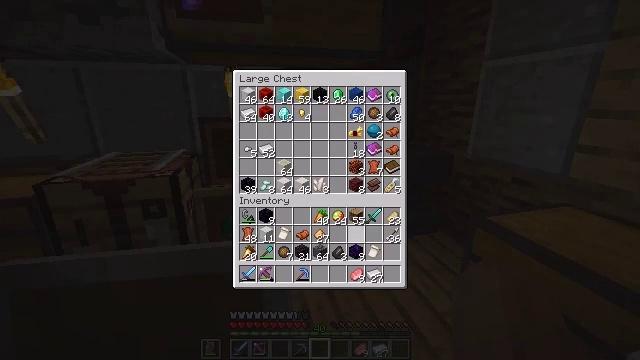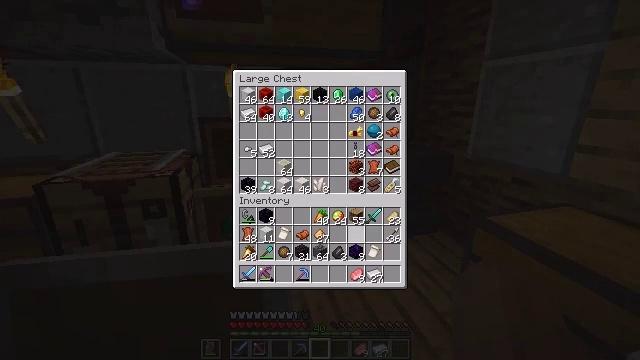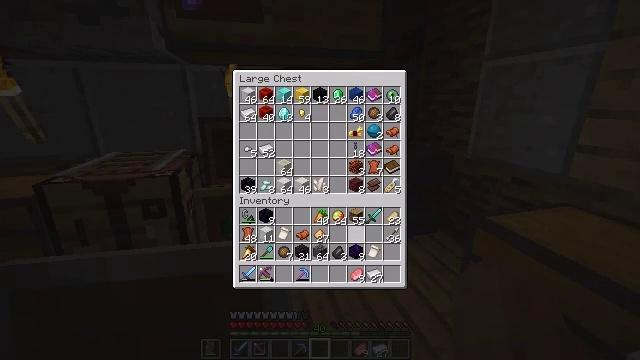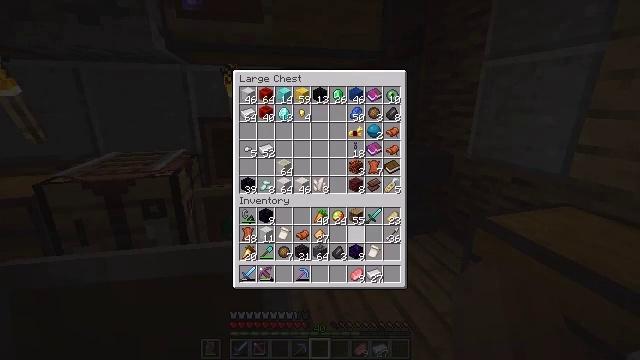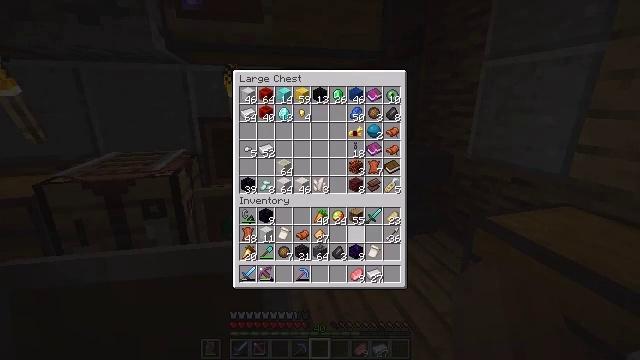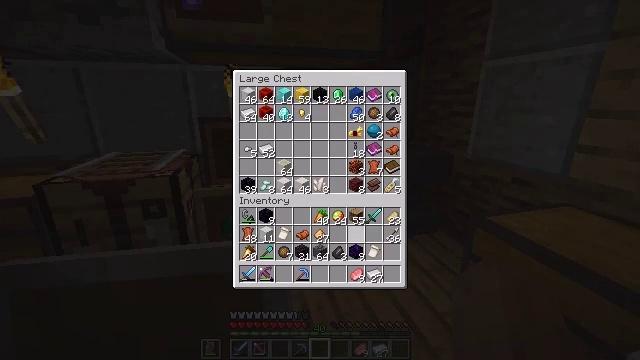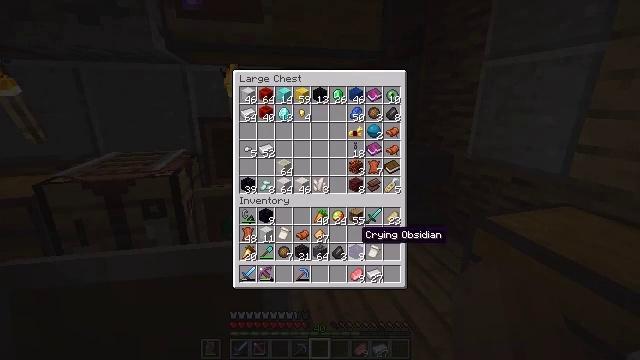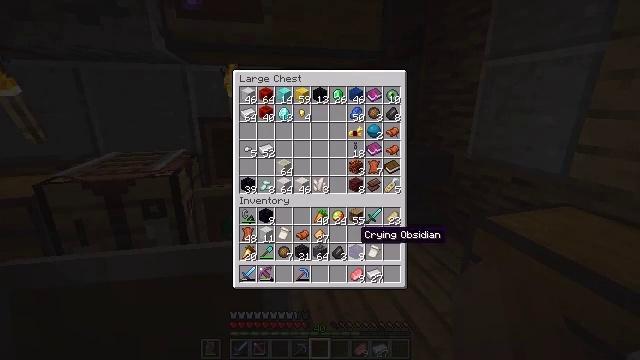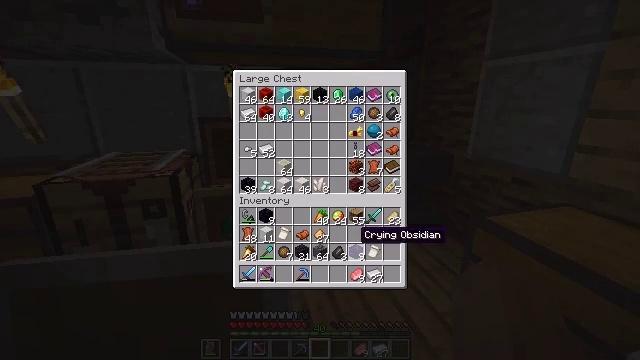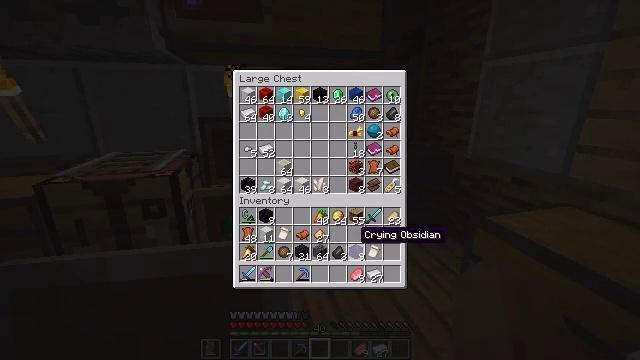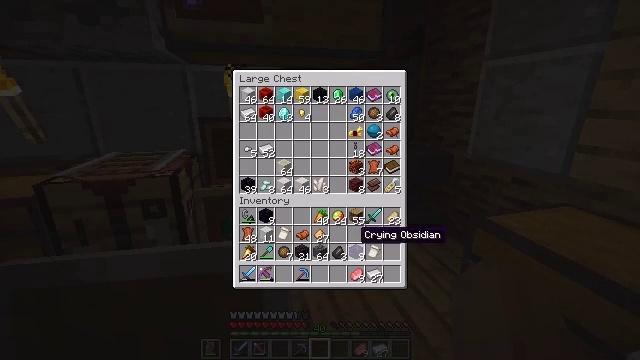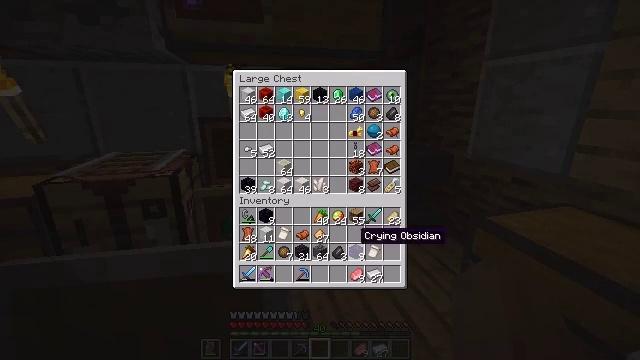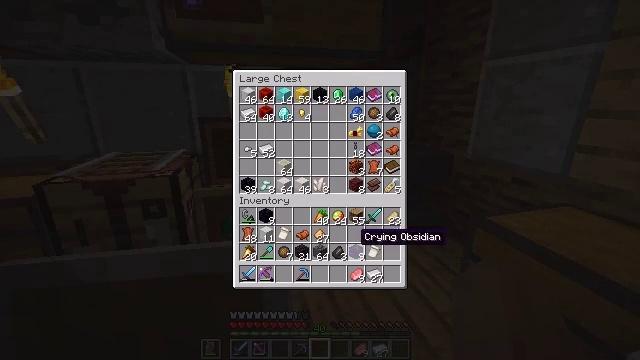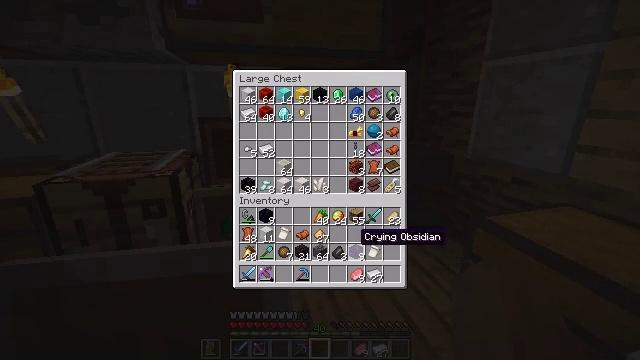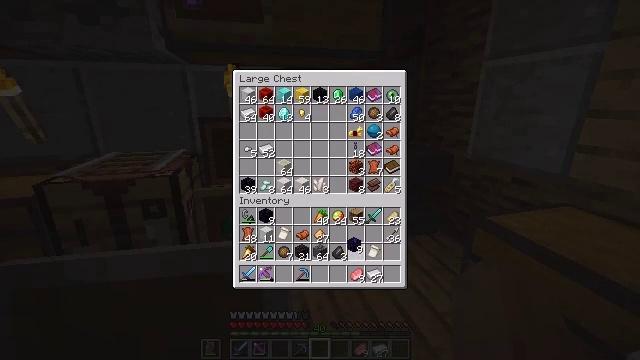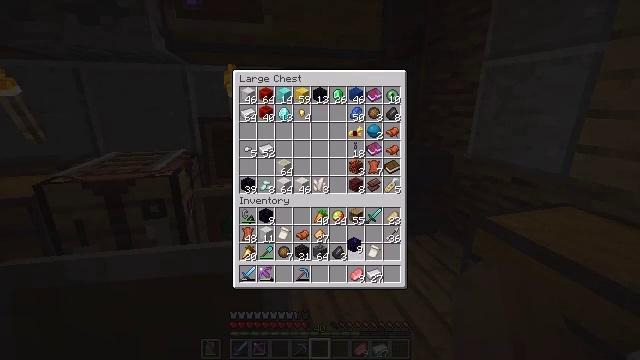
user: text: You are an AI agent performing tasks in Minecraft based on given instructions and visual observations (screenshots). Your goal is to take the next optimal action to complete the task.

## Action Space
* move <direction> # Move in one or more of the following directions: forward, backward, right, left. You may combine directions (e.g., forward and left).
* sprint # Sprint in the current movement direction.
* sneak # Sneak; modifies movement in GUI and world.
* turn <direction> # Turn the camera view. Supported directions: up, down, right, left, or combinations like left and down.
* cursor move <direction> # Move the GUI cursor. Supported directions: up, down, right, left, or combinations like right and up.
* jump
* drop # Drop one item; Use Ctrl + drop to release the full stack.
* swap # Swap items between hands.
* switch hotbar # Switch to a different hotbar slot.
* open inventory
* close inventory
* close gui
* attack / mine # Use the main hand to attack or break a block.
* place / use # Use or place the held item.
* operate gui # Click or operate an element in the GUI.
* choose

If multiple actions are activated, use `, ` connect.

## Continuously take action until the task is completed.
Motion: motion action
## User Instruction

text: Refine ancient debris to craft netherite scrap.
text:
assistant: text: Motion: cursor move down
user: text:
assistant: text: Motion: no_op
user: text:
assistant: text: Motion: no_op
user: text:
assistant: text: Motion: no_op
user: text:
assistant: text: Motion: operate gui
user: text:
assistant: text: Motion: operate gui
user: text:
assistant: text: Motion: no_op
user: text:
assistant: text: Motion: no_op
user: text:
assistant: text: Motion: no_op
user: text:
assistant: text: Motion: no_op
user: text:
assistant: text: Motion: no_op
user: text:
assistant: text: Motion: no_op
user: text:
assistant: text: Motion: no_op
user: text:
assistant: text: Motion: operate gui
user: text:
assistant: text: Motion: operate gui
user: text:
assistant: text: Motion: cursor move left and up
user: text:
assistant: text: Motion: cursor move left and up
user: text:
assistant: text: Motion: cursor move left and up
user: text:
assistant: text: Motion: no_op
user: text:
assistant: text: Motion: no_op
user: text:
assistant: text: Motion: no_op
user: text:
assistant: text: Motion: cursor move right
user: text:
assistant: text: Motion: no_op
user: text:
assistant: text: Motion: no_op
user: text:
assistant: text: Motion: no_op
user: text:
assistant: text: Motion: no_op
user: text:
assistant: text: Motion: operate gui
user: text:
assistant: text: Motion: operate gui
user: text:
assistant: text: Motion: no_op
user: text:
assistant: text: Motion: cursor move right and down